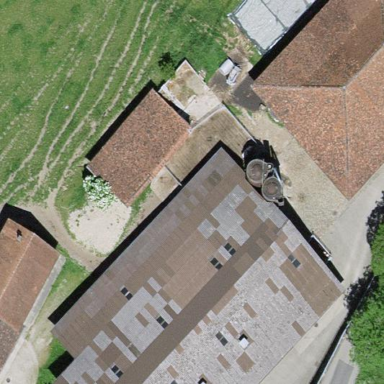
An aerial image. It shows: Farmyard in rural farm setting.